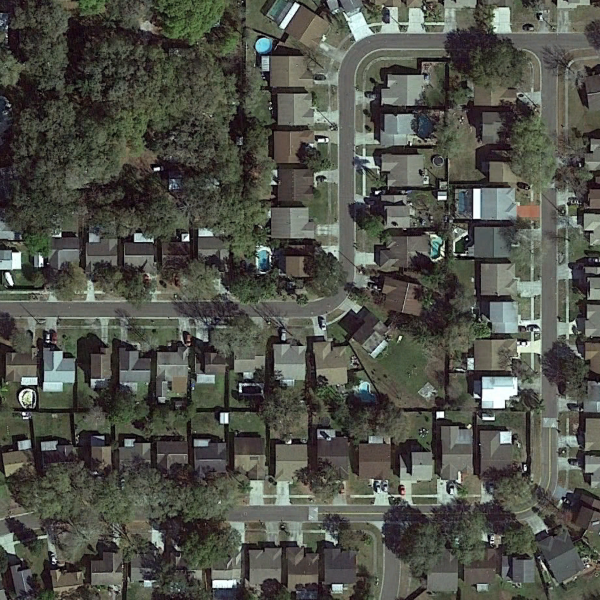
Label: DenseResidential